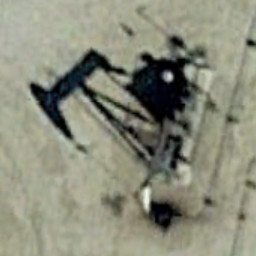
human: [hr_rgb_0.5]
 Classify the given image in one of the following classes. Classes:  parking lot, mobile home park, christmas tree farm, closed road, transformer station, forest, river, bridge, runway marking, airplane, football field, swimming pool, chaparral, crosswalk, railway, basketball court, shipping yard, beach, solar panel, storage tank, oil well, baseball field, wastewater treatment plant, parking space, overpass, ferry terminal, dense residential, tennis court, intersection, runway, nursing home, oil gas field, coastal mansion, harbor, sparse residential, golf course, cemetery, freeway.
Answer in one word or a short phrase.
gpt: oil well